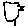
Label: bird